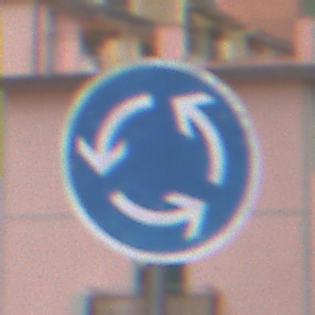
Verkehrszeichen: Kreisverkehr
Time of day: Midday
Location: Outdoor (Urban)
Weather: Overcast
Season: NotSpecified
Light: Natural